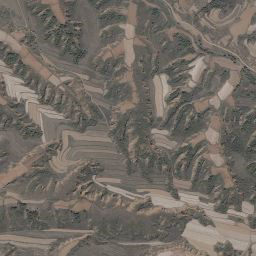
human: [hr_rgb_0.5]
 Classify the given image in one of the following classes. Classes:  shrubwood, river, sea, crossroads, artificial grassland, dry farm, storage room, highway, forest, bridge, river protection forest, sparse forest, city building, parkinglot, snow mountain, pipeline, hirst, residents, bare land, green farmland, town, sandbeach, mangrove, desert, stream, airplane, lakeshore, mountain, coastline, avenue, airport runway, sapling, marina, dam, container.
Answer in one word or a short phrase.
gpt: mountain